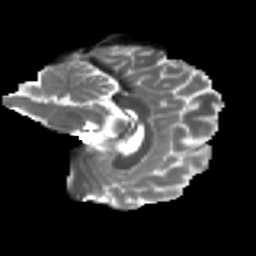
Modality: T2w
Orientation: sagittal
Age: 31
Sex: male
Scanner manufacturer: ge
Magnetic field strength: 3 T
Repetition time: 7.8 s
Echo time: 0.0606 s